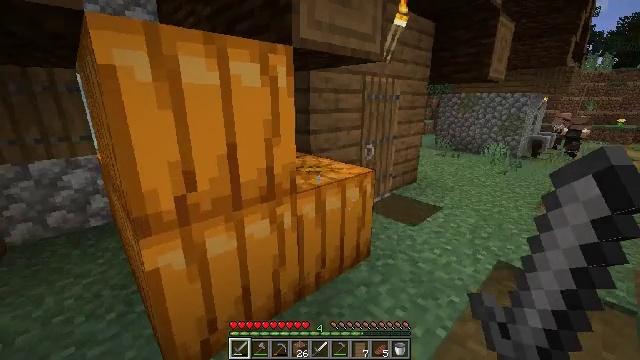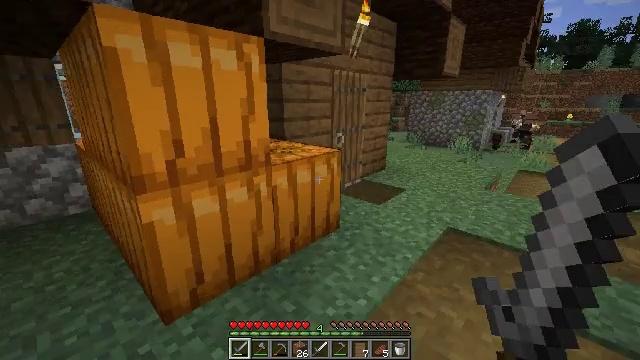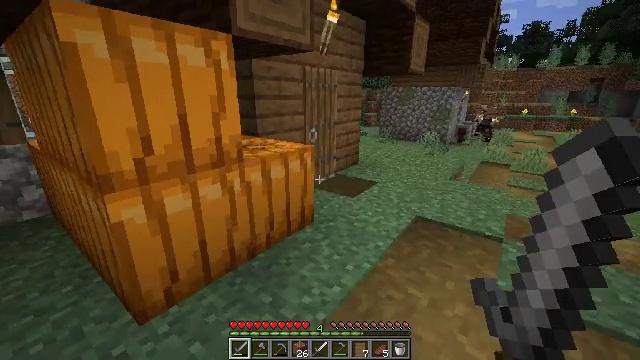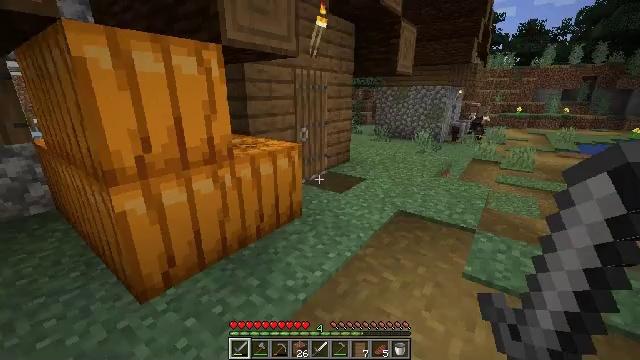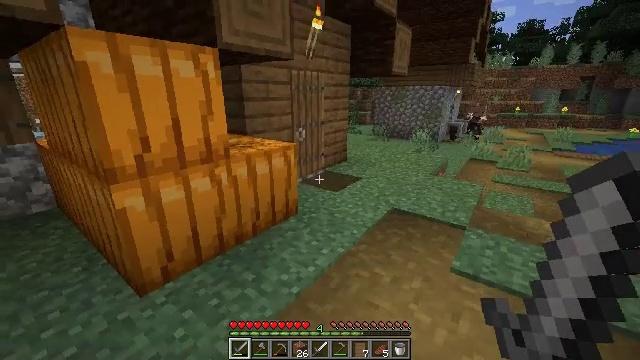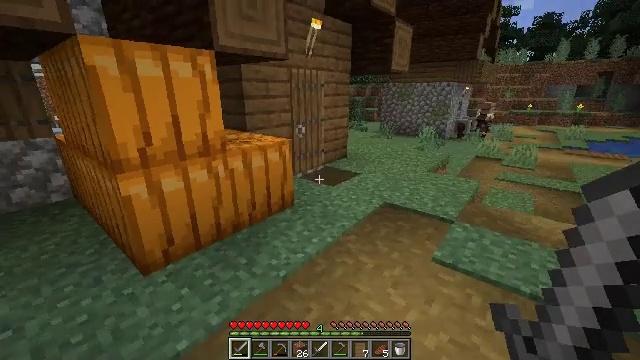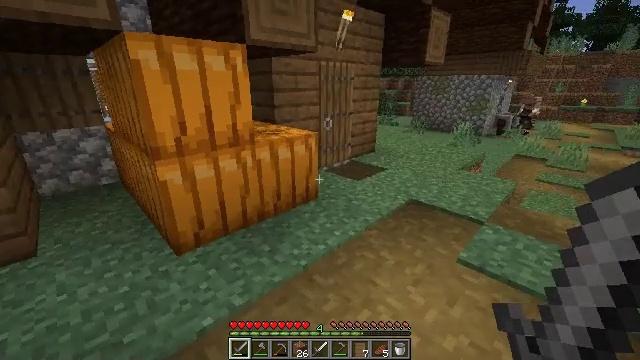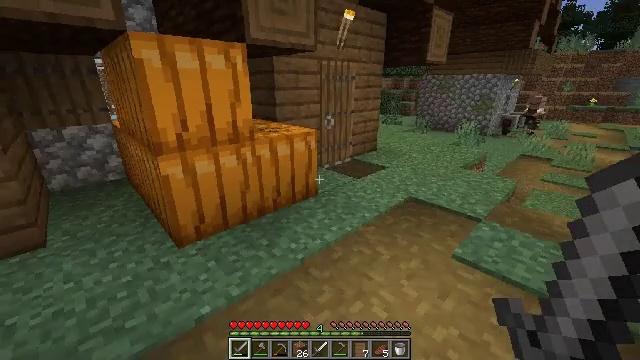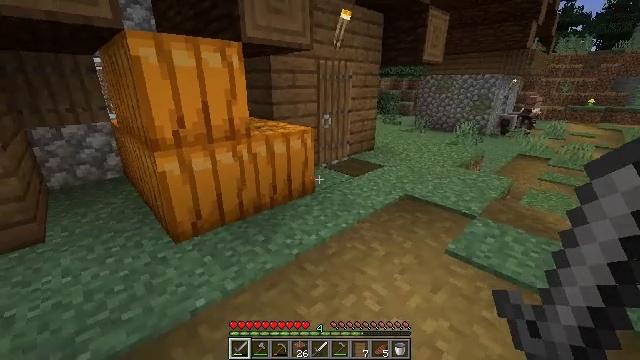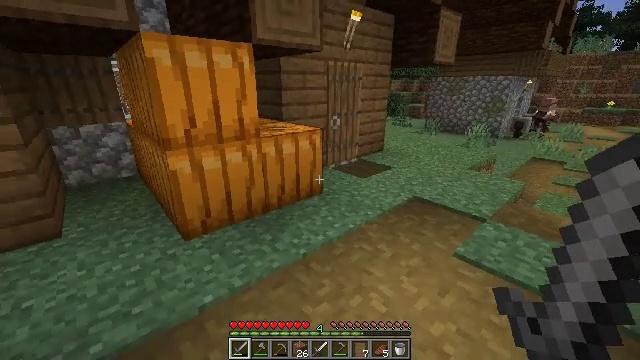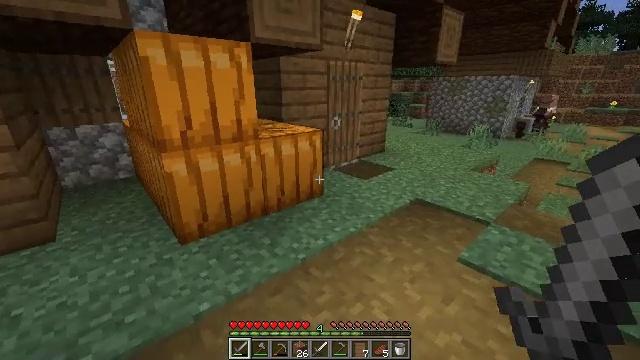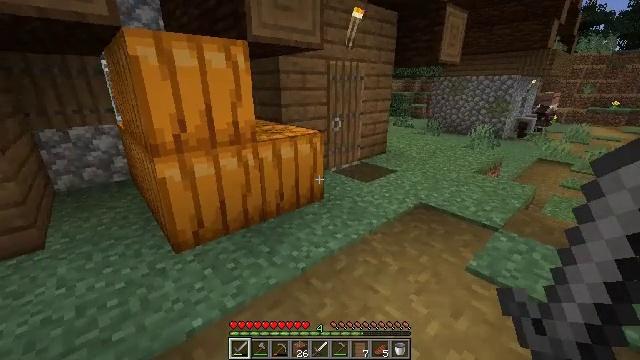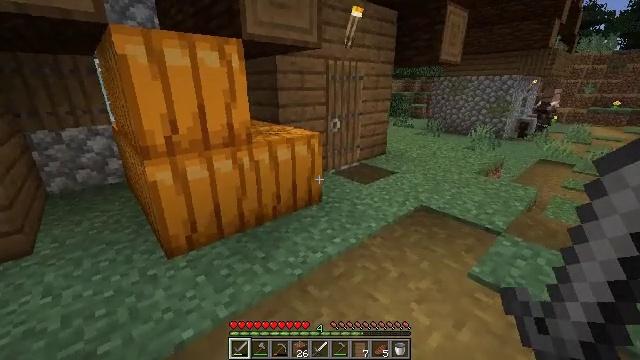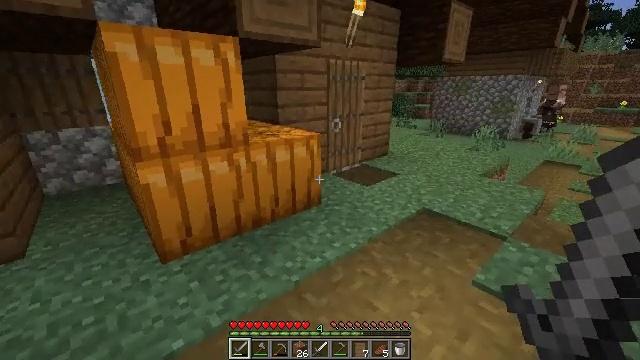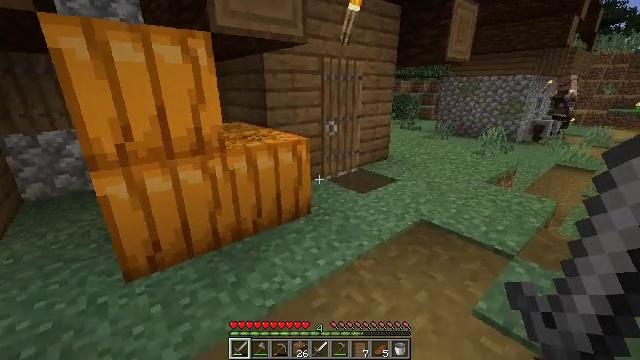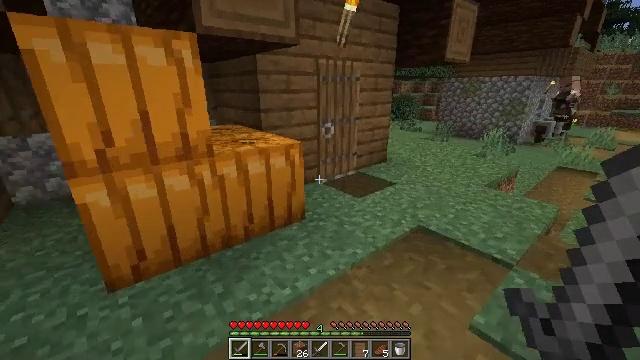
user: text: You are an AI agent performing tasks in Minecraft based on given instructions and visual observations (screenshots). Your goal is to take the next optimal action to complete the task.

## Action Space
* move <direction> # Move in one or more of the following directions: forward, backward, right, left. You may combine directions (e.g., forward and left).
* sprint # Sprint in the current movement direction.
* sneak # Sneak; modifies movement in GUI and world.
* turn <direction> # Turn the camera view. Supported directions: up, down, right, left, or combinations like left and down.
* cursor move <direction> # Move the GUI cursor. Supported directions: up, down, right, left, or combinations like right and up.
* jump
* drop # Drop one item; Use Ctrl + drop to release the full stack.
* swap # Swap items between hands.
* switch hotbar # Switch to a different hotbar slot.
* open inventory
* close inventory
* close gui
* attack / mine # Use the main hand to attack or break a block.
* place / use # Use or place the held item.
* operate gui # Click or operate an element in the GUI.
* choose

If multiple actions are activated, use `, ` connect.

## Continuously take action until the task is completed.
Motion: motion action
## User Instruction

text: Break the spruce door to remove it.
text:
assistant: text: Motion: move back, turn right
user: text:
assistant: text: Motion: move back and move right, turn right
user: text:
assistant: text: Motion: move back and move right
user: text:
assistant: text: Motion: move back and move right
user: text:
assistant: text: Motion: move right, turn left
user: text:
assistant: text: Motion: turn left and down
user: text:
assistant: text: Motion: turn left
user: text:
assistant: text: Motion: no_op
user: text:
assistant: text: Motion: turn left
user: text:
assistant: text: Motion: move forward
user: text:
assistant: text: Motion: move forward
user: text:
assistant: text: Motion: move forward and move right
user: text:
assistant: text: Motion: move forward and move right
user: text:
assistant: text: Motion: move forward and move right, turn left
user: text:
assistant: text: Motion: move forward and move right
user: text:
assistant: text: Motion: move forward and move right
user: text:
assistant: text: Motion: move forward and move right
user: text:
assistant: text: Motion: move forward and move right
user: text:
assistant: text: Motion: move forward and move right
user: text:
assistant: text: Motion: move forward and move right, turn left and up
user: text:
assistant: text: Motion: move forward and move right, turn left and up
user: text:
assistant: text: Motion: move forward and move right, turn left and up
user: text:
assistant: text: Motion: move forward and move right
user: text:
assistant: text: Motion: move forward and move right, turn left
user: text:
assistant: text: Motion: move forward, turn left
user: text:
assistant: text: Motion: move forward, turn left
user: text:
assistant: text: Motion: move forward
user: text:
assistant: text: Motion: move forward
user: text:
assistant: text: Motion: move forward
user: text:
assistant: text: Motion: move forward